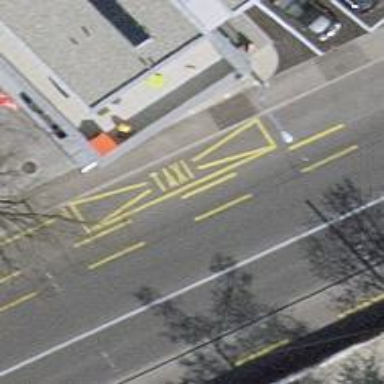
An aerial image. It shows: Taxi stand.